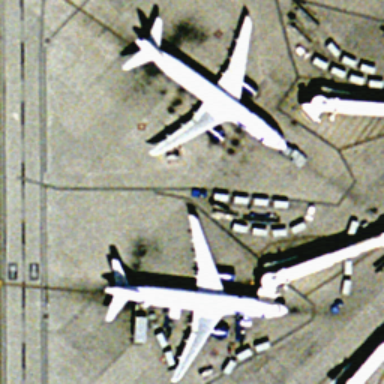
There are two airplanes at the airport .